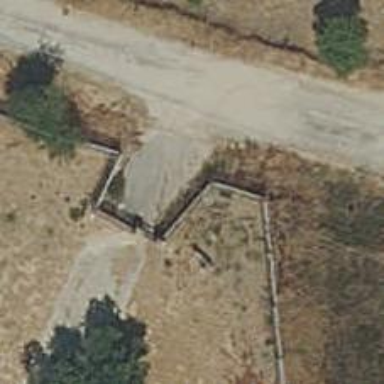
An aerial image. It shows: Gate.